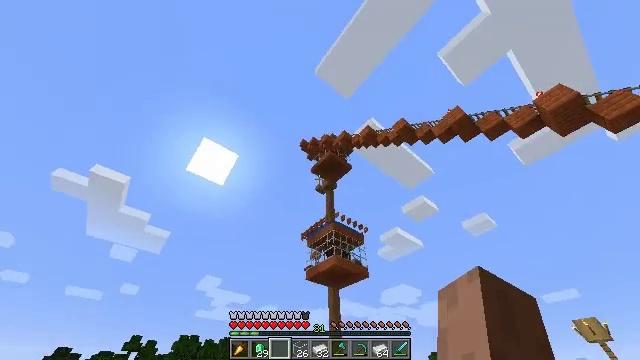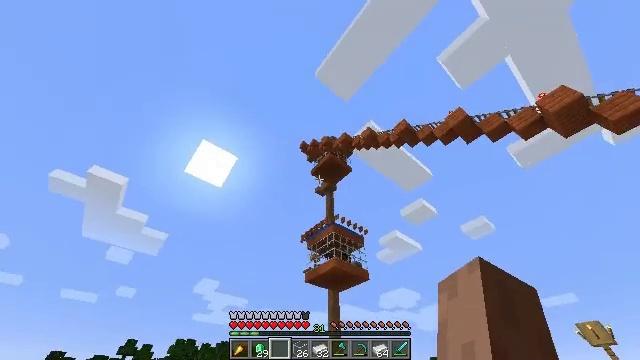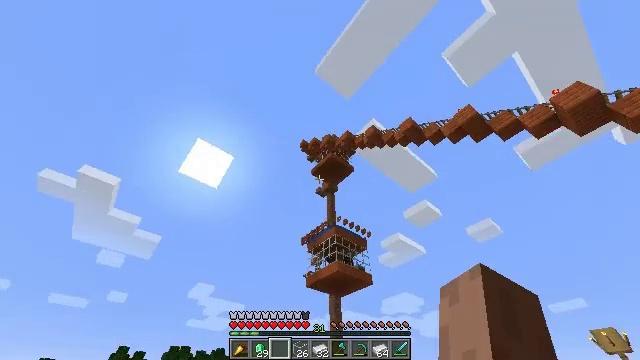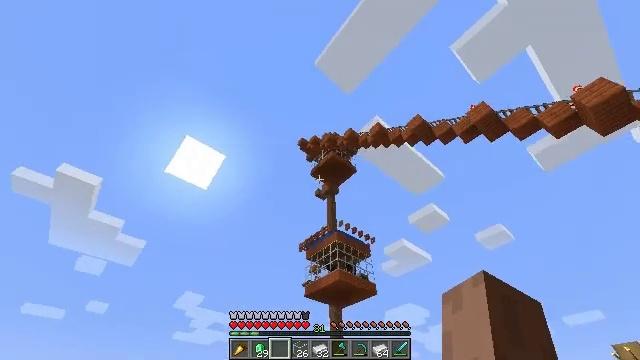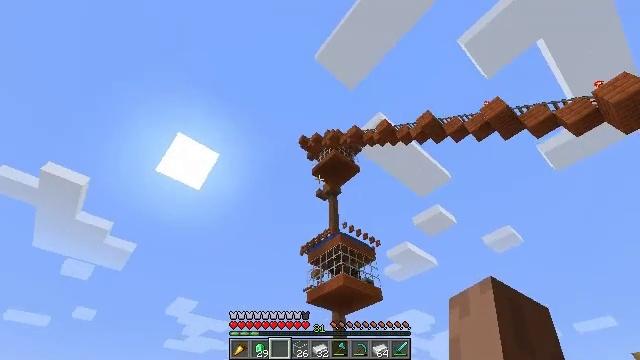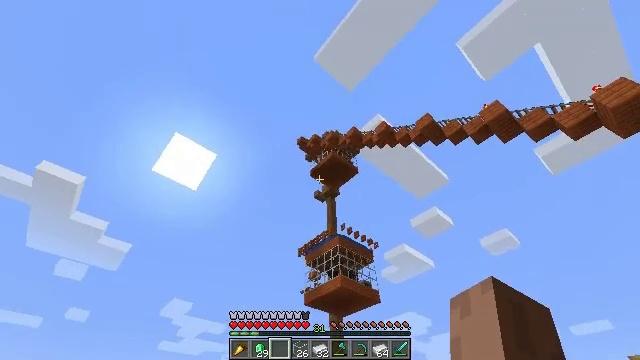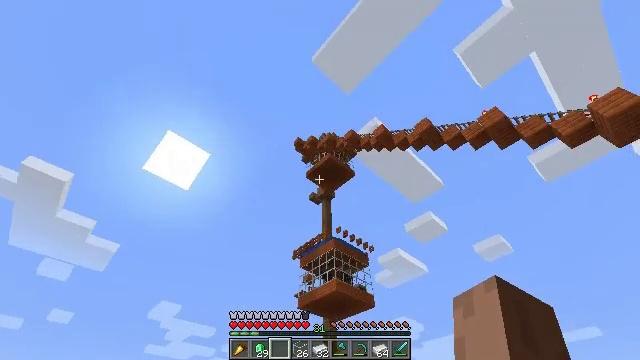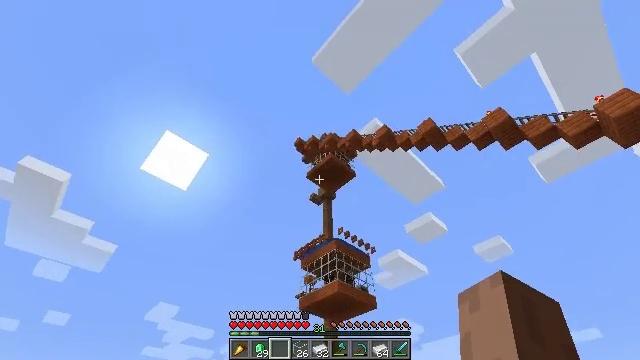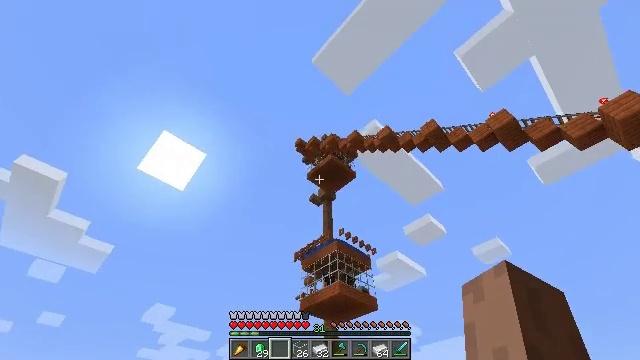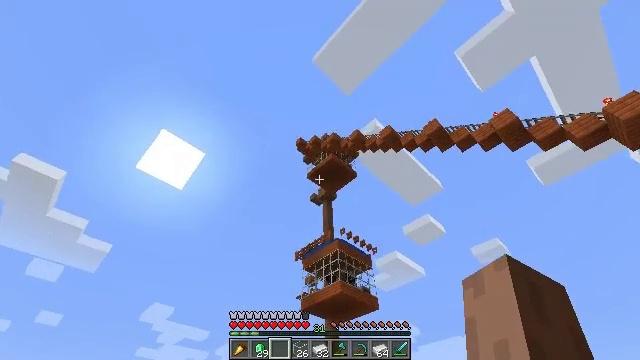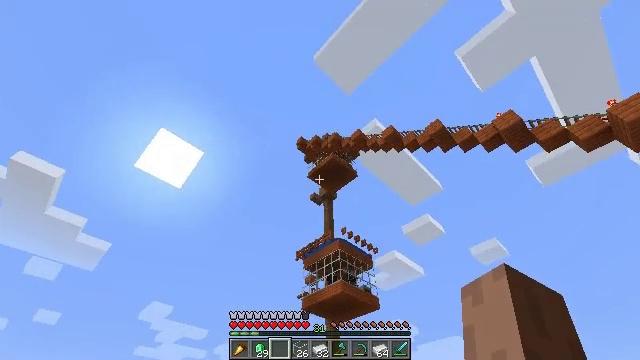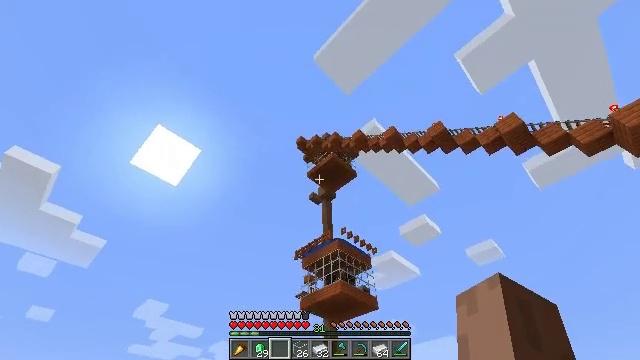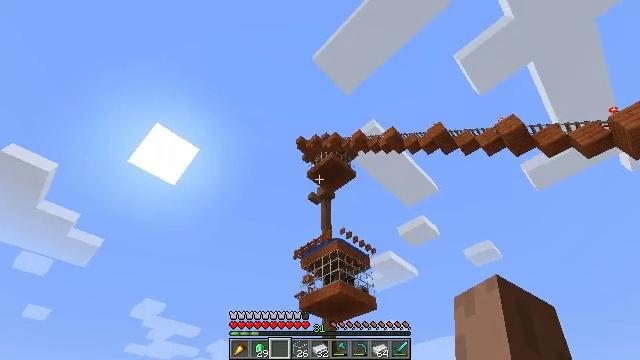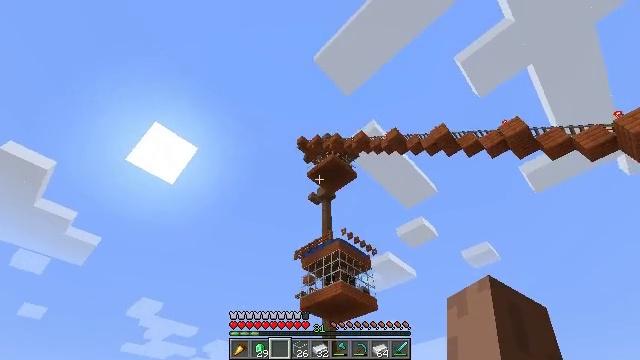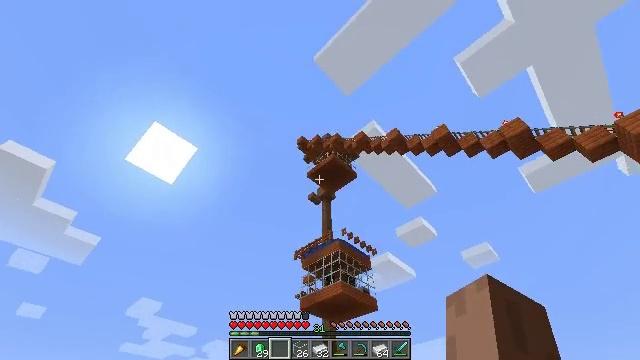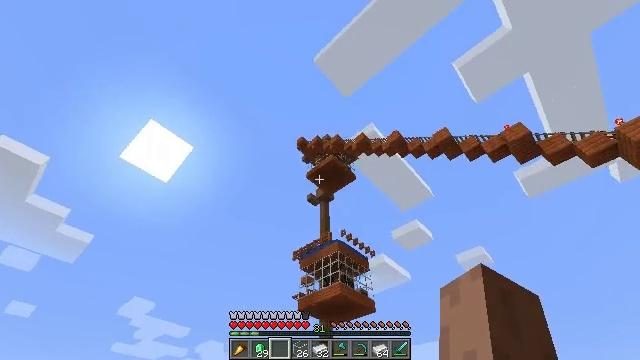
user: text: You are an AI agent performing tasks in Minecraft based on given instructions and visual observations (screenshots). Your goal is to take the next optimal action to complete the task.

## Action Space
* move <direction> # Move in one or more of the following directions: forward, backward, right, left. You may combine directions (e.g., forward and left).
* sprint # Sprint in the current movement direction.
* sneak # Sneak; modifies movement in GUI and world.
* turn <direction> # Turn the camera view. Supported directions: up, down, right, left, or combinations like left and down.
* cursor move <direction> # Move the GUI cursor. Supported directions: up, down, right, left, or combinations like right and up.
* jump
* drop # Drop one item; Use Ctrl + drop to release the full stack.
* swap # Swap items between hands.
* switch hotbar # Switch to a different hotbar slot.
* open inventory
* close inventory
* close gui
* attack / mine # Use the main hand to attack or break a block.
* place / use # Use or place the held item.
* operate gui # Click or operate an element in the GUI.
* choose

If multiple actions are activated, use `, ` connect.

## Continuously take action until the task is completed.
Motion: motion action
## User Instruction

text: Break the existing acacia planks.
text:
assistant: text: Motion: move left
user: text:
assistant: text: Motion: move left
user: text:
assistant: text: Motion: move left
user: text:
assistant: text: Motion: move left
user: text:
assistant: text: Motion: move left
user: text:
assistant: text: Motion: move left, turn right
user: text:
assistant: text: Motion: move left
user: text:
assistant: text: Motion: move left
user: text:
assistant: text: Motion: move left
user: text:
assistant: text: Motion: move left
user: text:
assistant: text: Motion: move left
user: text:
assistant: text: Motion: move left
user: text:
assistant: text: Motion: move left
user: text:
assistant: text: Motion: move left
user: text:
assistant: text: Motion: move left, turn right
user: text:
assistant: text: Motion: move left
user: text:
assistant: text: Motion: move left, turn right
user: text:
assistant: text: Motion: move left, turn right
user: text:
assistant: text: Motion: move left, turn right
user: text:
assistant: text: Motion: move left, turn right and down
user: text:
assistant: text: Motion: move forward and move left, turn right and down
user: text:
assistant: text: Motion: move forward and move left, turn right and down
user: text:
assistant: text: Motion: move forward and move left, turn right and down
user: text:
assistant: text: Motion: move forward, turn right and down
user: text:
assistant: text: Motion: move forward, turn right and down
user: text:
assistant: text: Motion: move forward
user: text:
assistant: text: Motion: move forward, sprint
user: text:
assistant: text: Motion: move forward, sprint
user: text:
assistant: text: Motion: move forward, sprint
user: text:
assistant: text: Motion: move forward